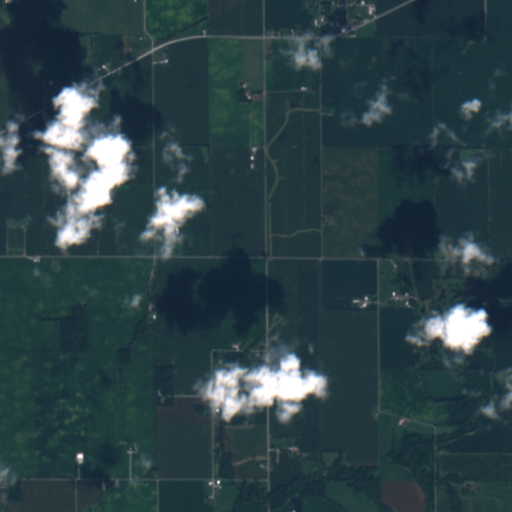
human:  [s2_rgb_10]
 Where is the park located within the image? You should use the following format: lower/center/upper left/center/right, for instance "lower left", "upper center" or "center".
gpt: The park is located in the lower left of the image.
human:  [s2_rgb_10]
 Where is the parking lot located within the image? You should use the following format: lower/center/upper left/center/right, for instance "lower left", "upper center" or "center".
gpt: The parking lot is located in the lower left of the image.
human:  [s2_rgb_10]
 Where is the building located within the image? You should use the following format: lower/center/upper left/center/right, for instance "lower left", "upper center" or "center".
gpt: The building is located in the lower left of the image.
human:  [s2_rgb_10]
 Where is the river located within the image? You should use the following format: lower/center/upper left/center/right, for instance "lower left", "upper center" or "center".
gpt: The river is located in the upper of the image.
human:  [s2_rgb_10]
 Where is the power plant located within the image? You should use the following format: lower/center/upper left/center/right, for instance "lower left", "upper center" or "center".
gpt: There is no power plant in the image.